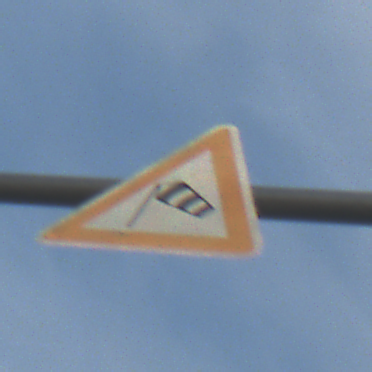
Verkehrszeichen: SeitenwindVonLinks
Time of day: SunriseSunset
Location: Outdoor (Nature)
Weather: PartlyCloudy
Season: NotSpecified
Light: Natural